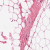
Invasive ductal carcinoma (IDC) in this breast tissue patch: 0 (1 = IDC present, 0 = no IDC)